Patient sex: F
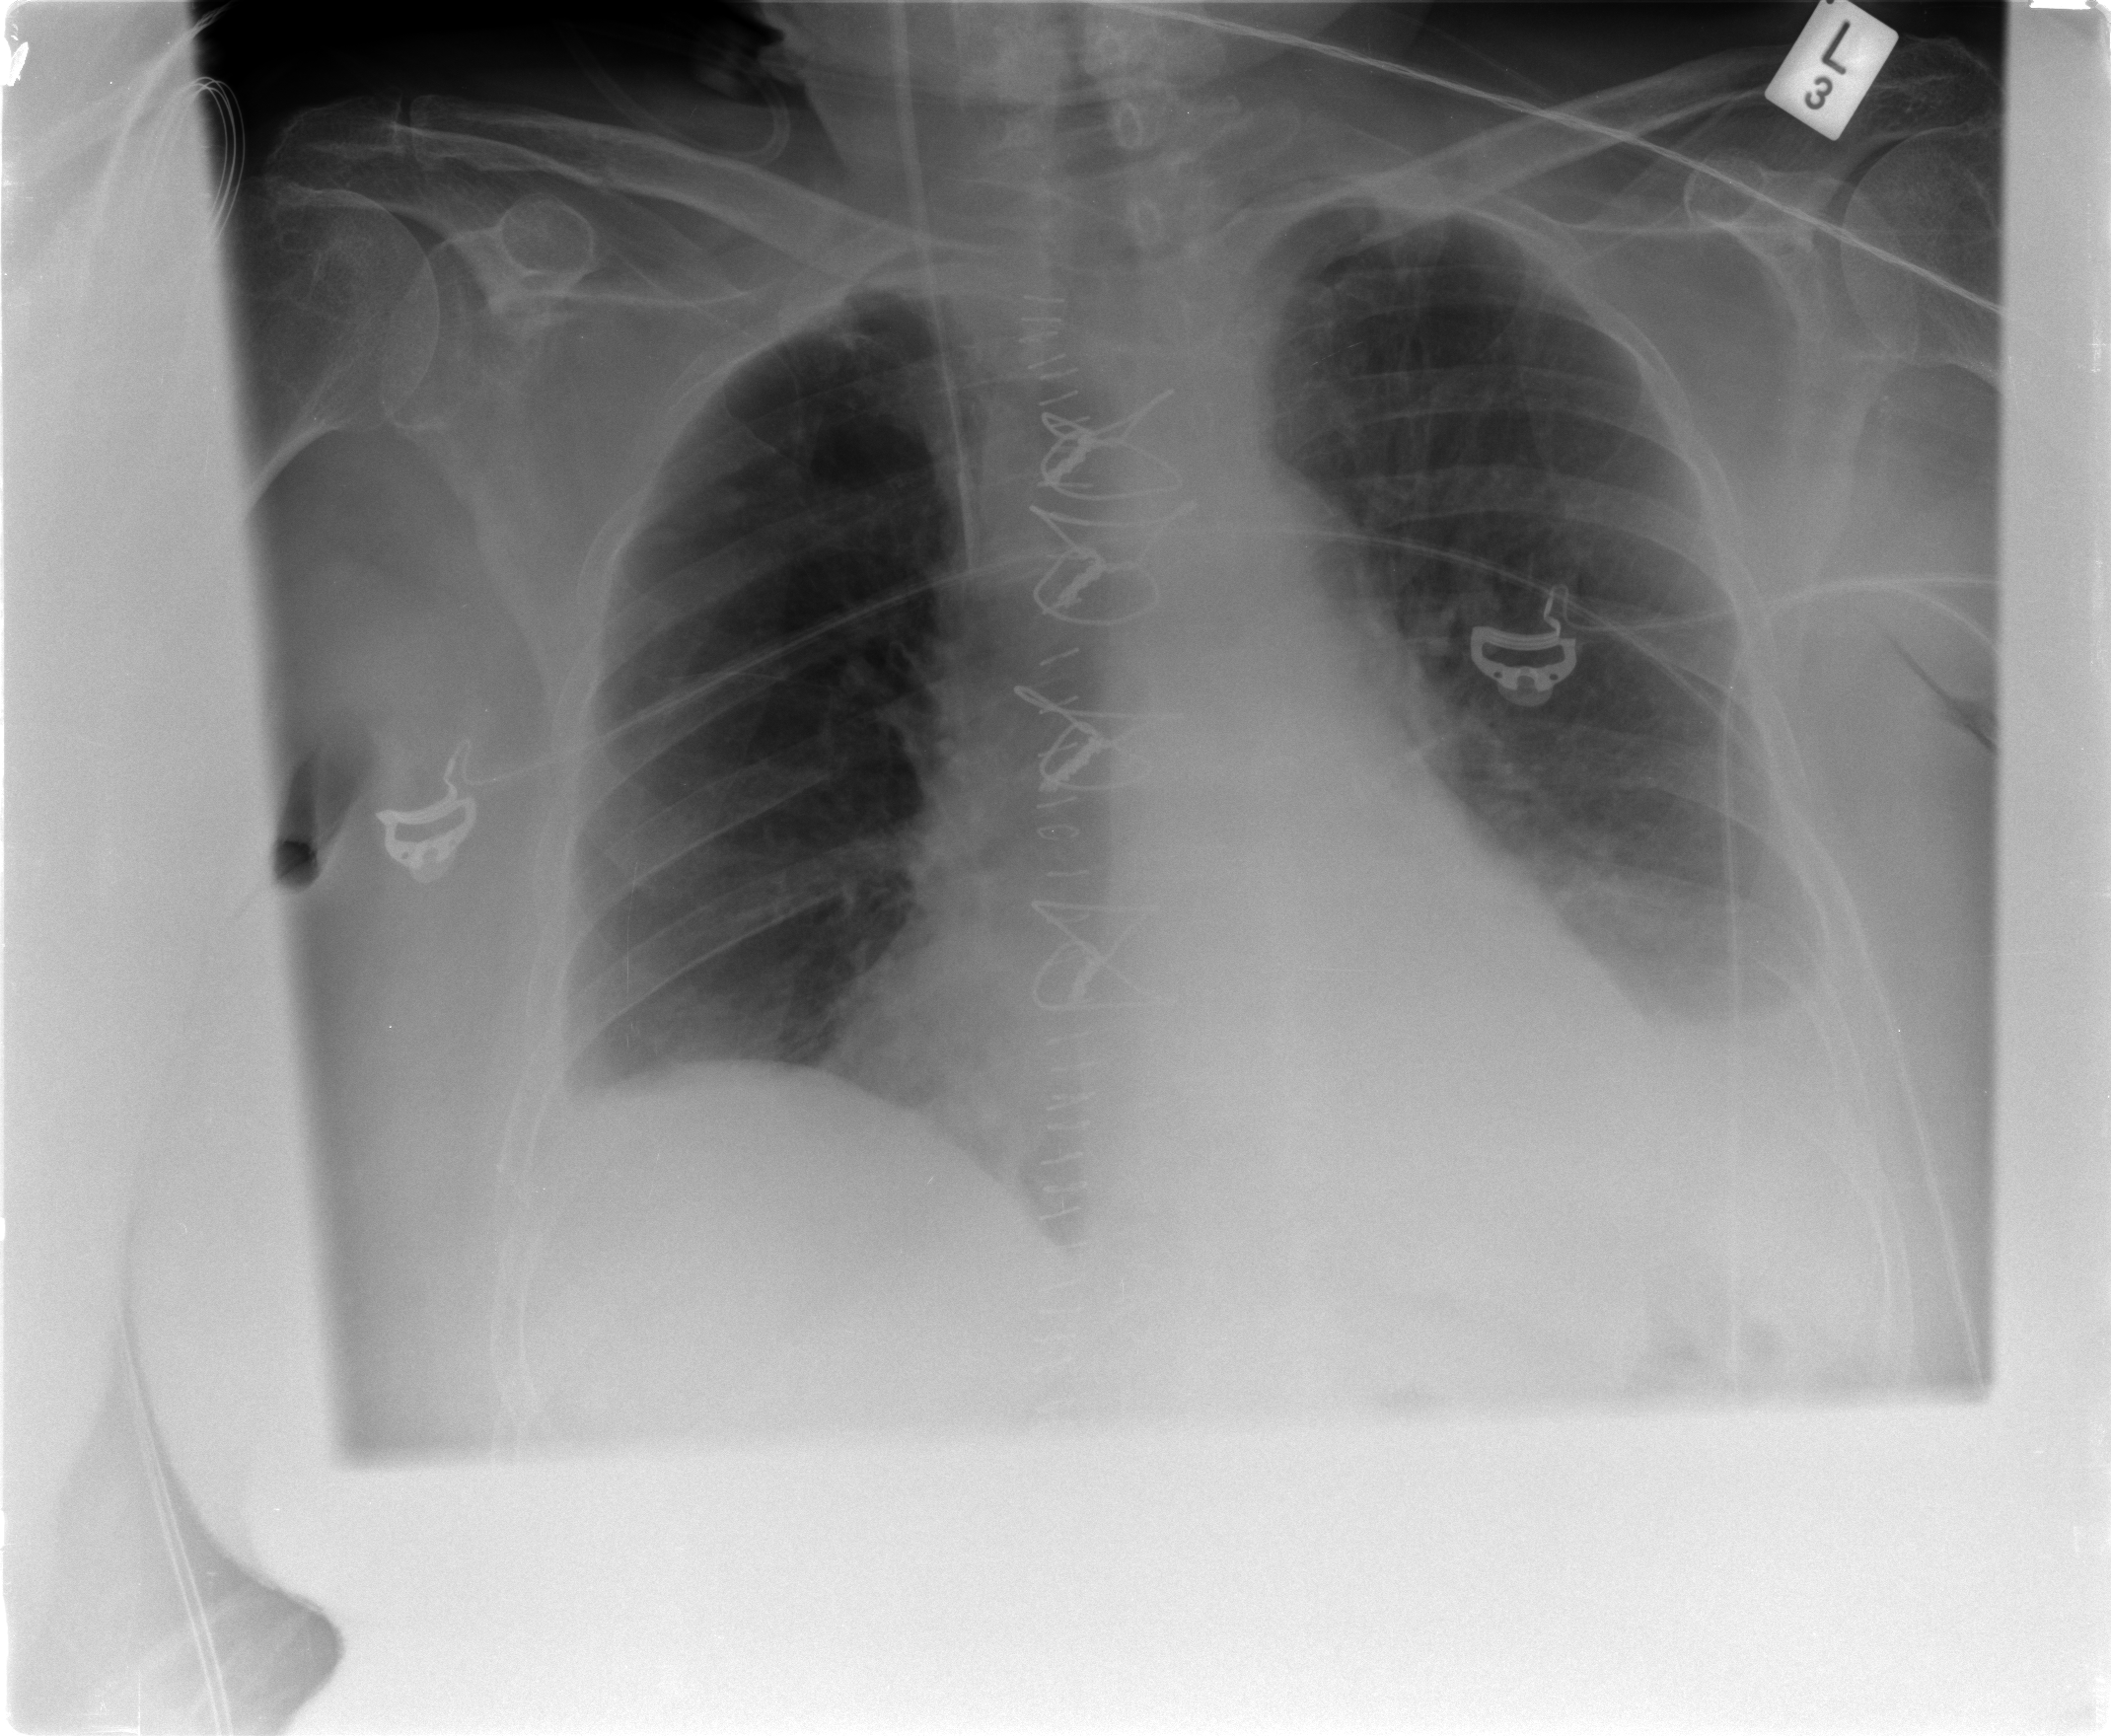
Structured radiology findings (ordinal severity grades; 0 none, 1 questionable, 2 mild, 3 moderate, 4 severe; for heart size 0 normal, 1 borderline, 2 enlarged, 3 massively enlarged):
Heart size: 1
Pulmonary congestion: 1
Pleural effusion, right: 1
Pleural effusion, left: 2
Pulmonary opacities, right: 0
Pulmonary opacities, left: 0
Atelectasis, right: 0
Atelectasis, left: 0